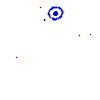
Particle: pion